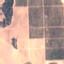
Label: PermanentCrop